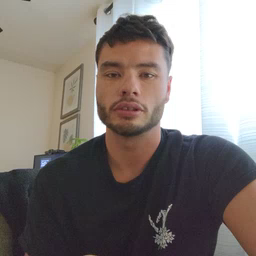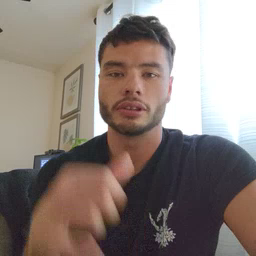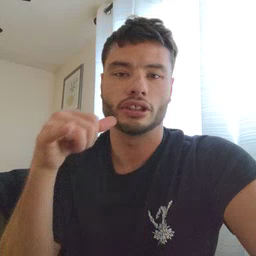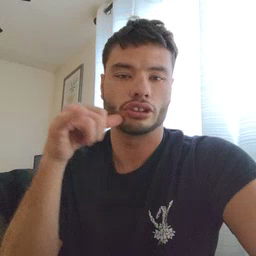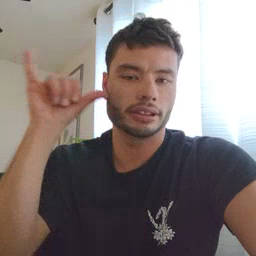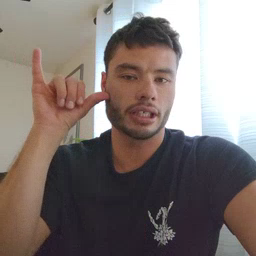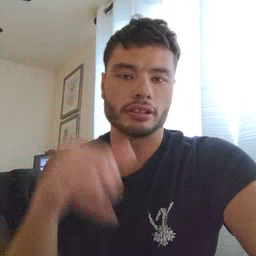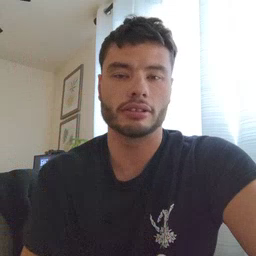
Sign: yesterday